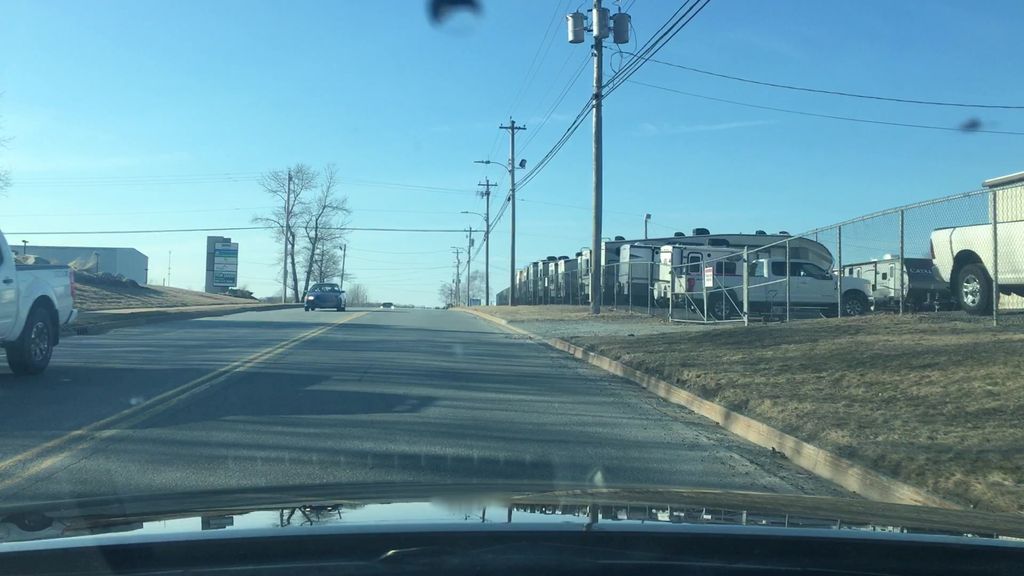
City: halifax